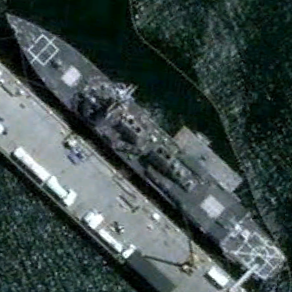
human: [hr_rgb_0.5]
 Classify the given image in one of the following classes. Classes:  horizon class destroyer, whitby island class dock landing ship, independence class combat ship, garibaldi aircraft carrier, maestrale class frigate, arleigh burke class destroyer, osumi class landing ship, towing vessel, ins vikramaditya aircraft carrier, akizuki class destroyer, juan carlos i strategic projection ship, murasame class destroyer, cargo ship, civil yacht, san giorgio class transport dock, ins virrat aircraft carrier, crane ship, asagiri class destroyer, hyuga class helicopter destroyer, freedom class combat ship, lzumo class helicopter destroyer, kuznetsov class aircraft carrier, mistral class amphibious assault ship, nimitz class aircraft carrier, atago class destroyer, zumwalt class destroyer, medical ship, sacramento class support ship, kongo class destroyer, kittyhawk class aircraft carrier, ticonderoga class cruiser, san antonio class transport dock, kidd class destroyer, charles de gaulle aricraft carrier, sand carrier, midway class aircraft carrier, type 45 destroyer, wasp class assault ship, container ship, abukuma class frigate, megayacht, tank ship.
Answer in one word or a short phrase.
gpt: Arleigh Burke class destroyer